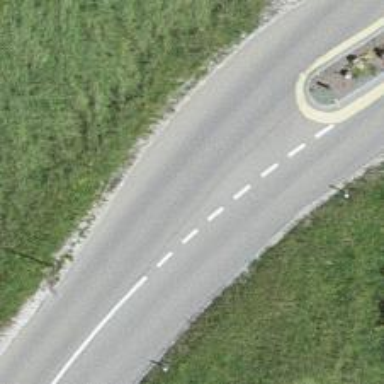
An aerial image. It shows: Secondary road with asphalt surface.